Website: bh-photo
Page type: gifting
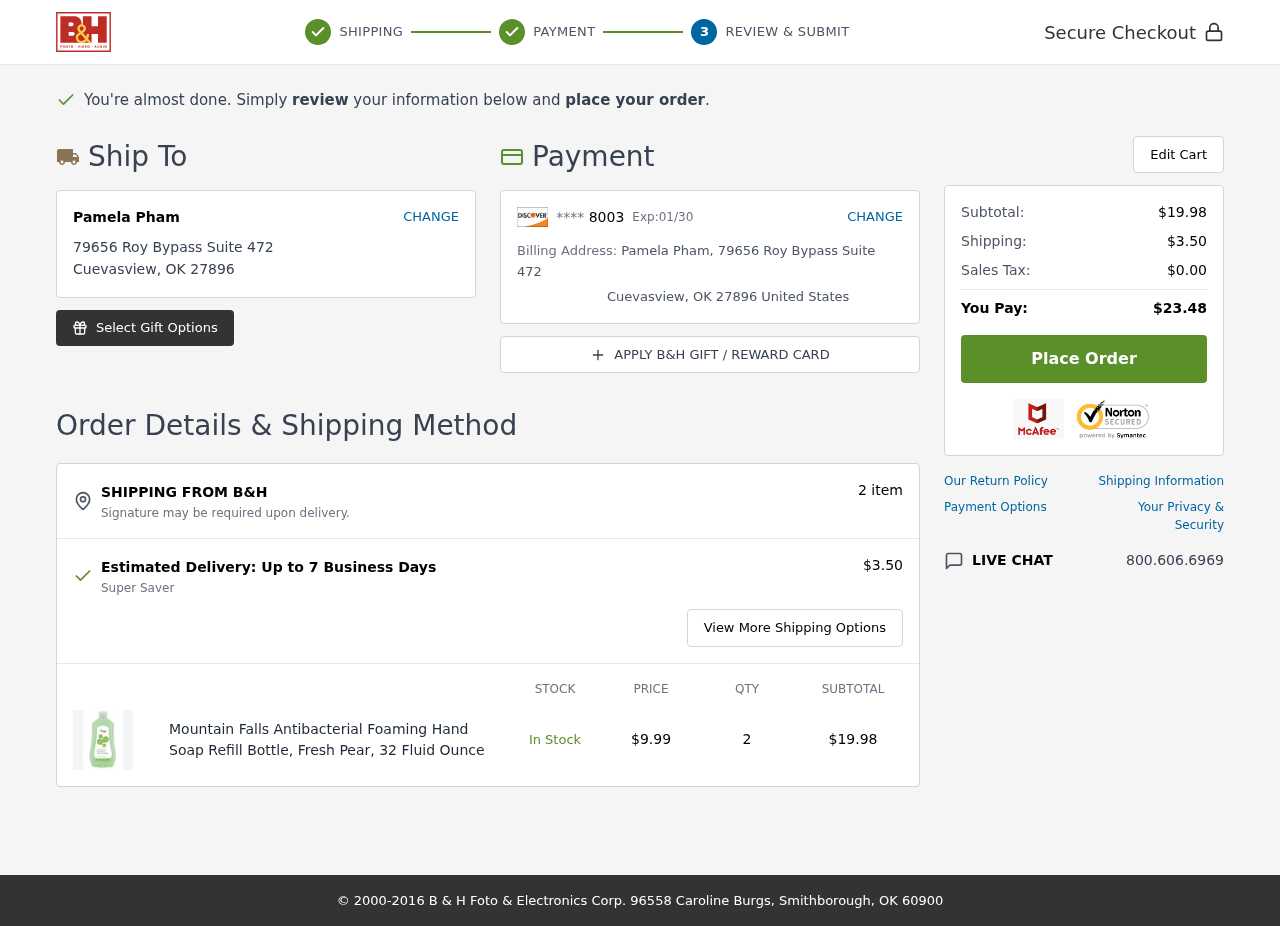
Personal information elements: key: PII_CARD_EXPIRY
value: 01/30
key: PII_CARD_LAST4
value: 8003
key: PII_CITY
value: Cuevasview
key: PII_COUNTRY
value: United States
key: PII_FULLNAME
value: Pamela Pham
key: PII_POSTCODE
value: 27896
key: PII_STATE_ABBR
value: OK
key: PII_STREET
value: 79656 Roy Bypass Suite 472
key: PII_FULLNAME2
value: Pamela Pham
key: PII_STREET2
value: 79656 Roy Bypass Suite 472
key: PII_CITY2
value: Cuevasview
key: PII_STATE_ABBR2
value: OK
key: PII_POSTCODE2
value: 27896
Product elements: key: PRODUCT1_NAME
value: Mountain Falls Antibacterial Foaming Hand Soap Refill Bottle, Fresh Pear, 32 Fluid Ounce
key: PRODUCT1_PRICE
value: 9.99
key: PRODUCT1_QUANTITY
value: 2
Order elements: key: ORDER_NUM_ITEMS
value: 2 item
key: ORDER_SHIPPING_COST
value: $3.50
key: ORDER_SUBTOTAL
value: $19.98
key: ORDER_TAX
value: $0.00
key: ORDER_TOTAL
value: $23.48